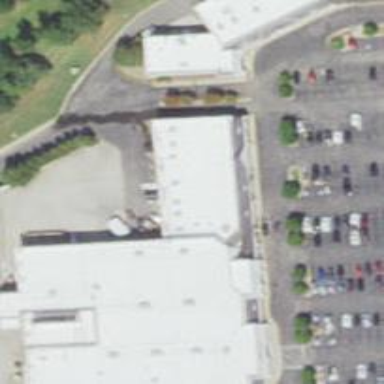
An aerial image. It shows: Car rental facility.